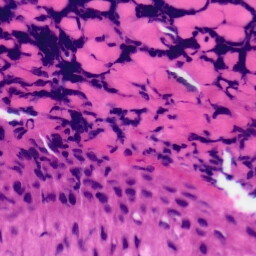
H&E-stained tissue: Tonsil